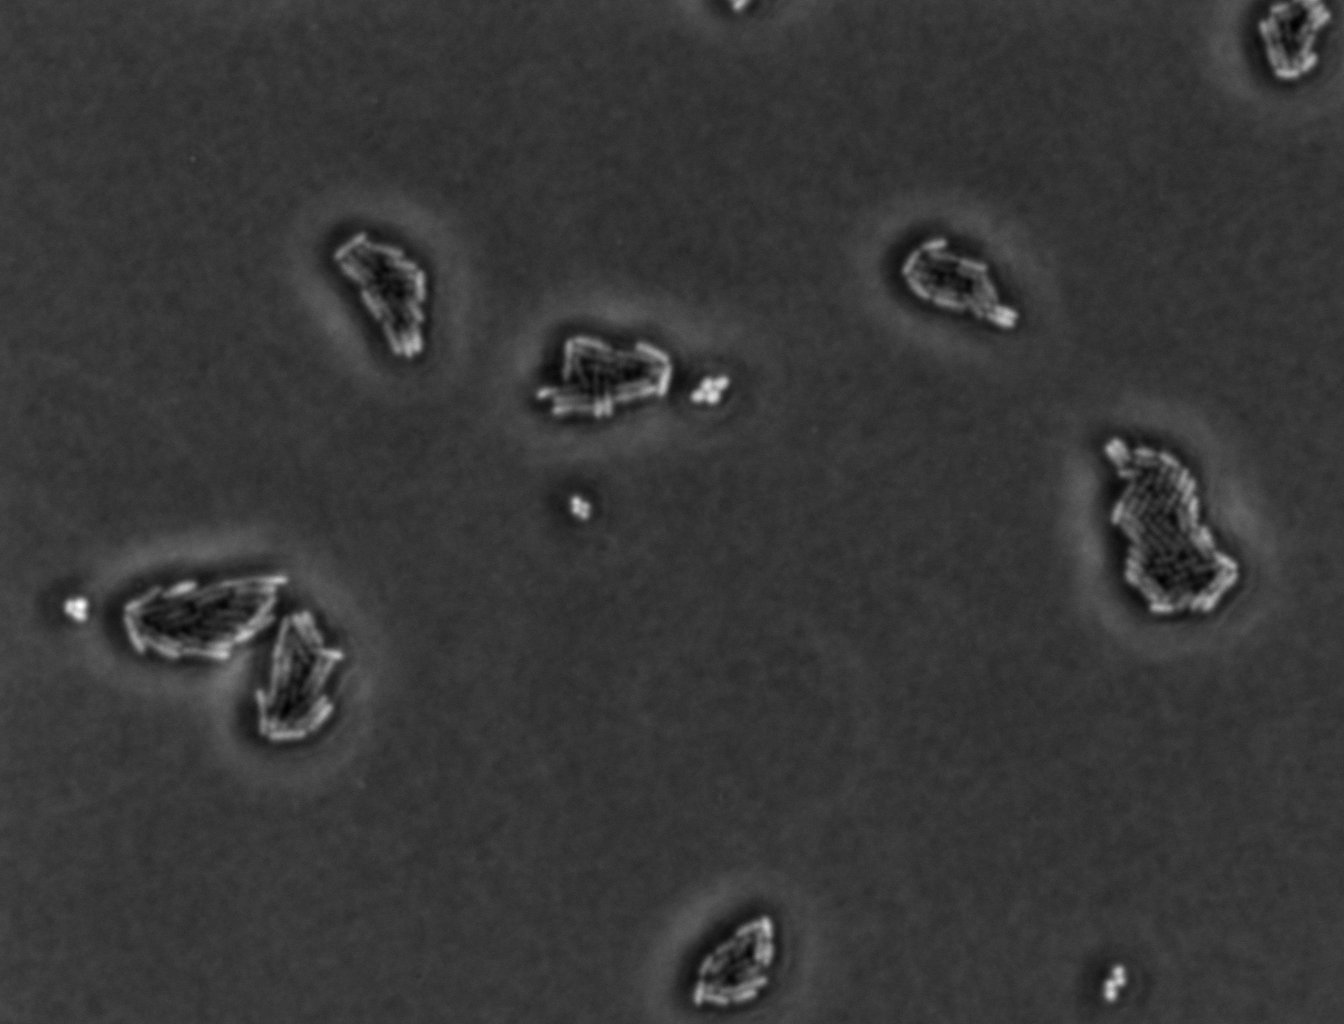
Phase contrast microscopy, 60x objective, 3 h incubation, 1.5% agar